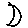
Label: moon